九年级 · 画法几何学
如图, 平面上两棵不同高度、笔直的小树, 同一时刻在太阳光线照射下形成的影子分别是 $A B$ 、 $D C$, 则 $(\quad)$

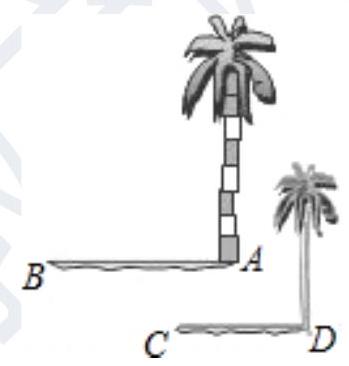
A. 四边形 $A B C D$ 是平行四边形
B. 四边形 $A B C D$ 是梯形
C. 线段 $A B$ 与线段 $C D$ 相交
D. 以上三个选项均有可能
答案: B
解析: 因为 $A B 、 D C$ 分别是同一时刻在太阳光线照射下形成的影子, 所以 $A B / / D C$, 又因为两棵小树的高度不同，故 $A B \neq D C ，$ 所以四边形 $A B C D$ 是梯形. 故选 $B$

由已知条件可知: $A B / / C D$, 但 $A B \neq C D$, 所以四边形为梯形.

此题要注意平行四边形的判定: 一组对边平行且相等的四边形是平行四边形.